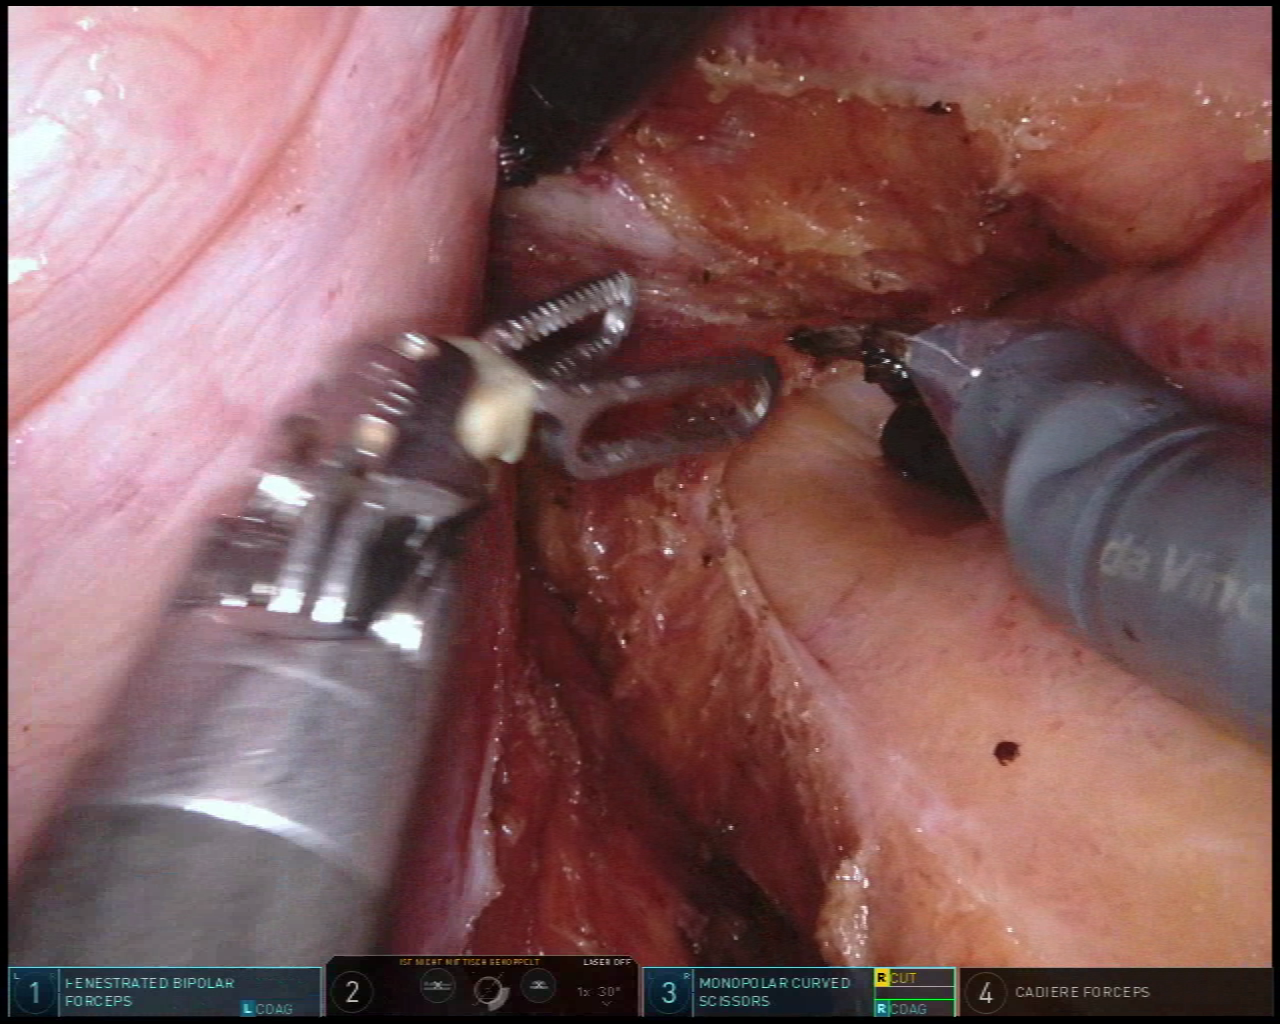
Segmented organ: vesicular_glands
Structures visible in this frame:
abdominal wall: no
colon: no
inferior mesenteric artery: no
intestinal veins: no
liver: no
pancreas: no
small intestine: no
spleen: no
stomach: no
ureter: no
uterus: no
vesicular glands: yes